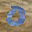
Label: 0